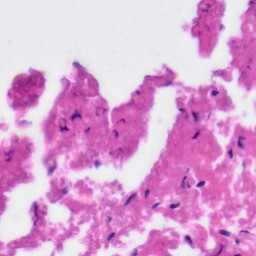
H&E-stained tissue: Tonsil